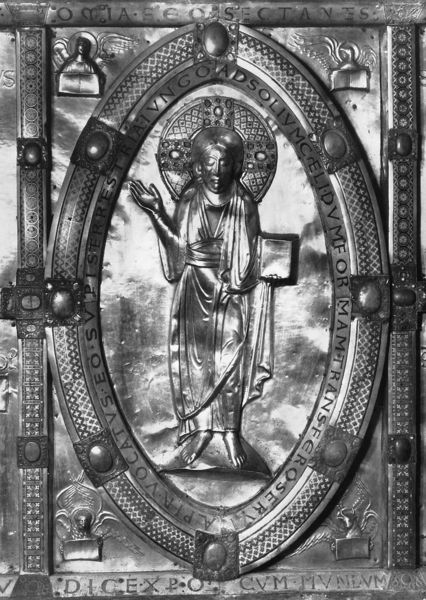
Titel: Antependium
Standort: Großcomburg, ehem.Stiftskirche St. Nikolaus (EU - D)
Schlagwörter: adler, flügel, ornament, bibel, johannes, mensch, silber, kirche, knopf, oval, engel, relief, schrift, tafel, inschrift, ornamente, metall, bronze, knöpfe, messing, buch, text, einband, vorderseite, heiligenschein, nimbus, christus, jesus, jesus christus, heiliger, löwe, beschlag, heilig, stier, kostbar, relieff, latein, markus, kreuznimbus, mandorla, segensgestus, apostel, evangelium, evangelisten, lukas, matthäus, releif, wandtafel, evangelistensymbole, ovcal, wort gottes, nimbu, segensgestut, yymbole, kkostbar